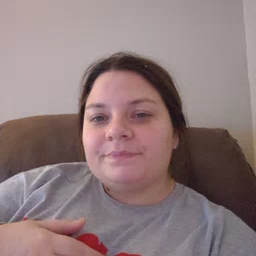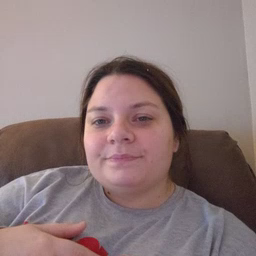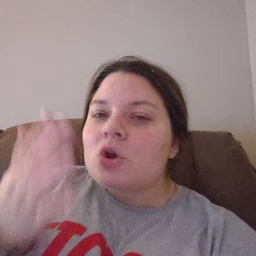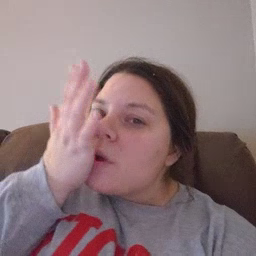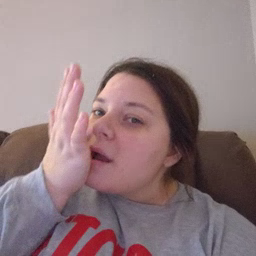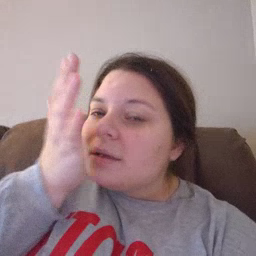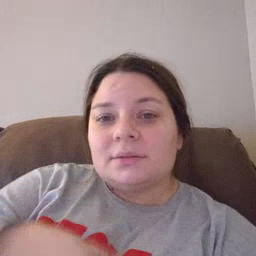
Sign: grass